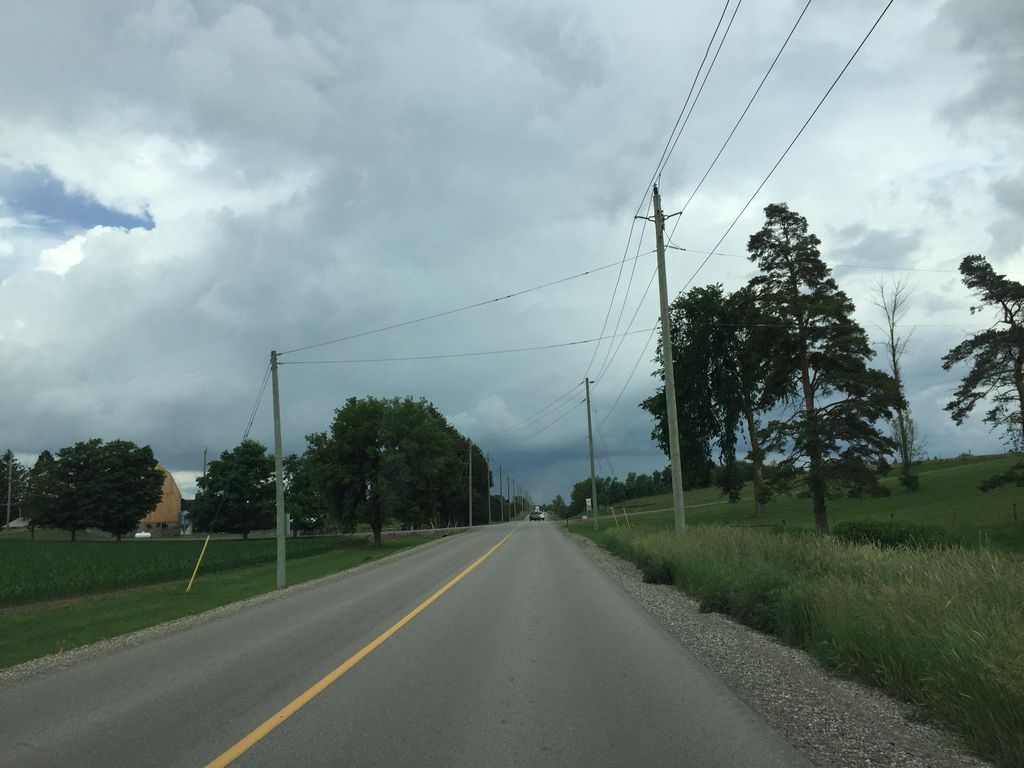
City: kitchener-waterloo